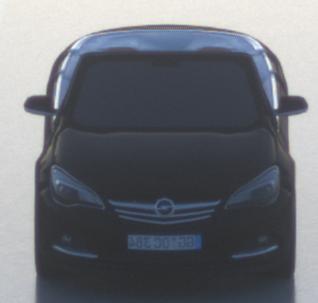
Make: Opel
Model: Cascada 1.4 Turbo
Detailed model: Cascada
Model produced from: 2013/03
Model produced until: 2015/01
Doors: 2
Color: black
Road condition: wet road
Daytime: sunrise or sunset
Contrast: low contrast